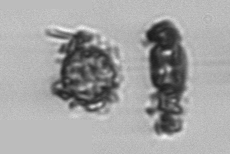
Label: Thalassiosira_TAG_external_detritus